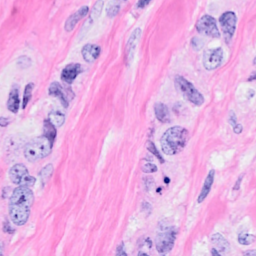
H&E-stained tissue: Breast